Question: Hello I'm trying to access this setting:

with following code:
'''
string path = ConfigurationManager.AppSettings["swPath"].ToString();
StreamReader sr = new StreamReader(File.Open(path,FileMode.Open));
'''
But I get following exception:
'''
Object reference not set to an instance of an object.
'''
May I ask where do I make a mistake? Thank you so much for your time.
Update issue for Ehsan Ullah:
'''
Properties.Settings.Default.swPath = cestasouboru.Text;
Properties.Settings.Default.Save();
'''
I think this isn't that helpful for you but how can I provide more helpful information?
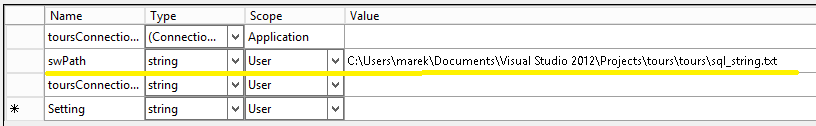
Answer: the way you are reading is for AppConfig. Whereas you are reading from the custom settings.
read it like this
'''
string path = Properties.Settings.Default.swPath;
'''
to save it
'''
Properties.Settings.Default.swPath = "your path";
Properties.Settings.Default.Save();
'''